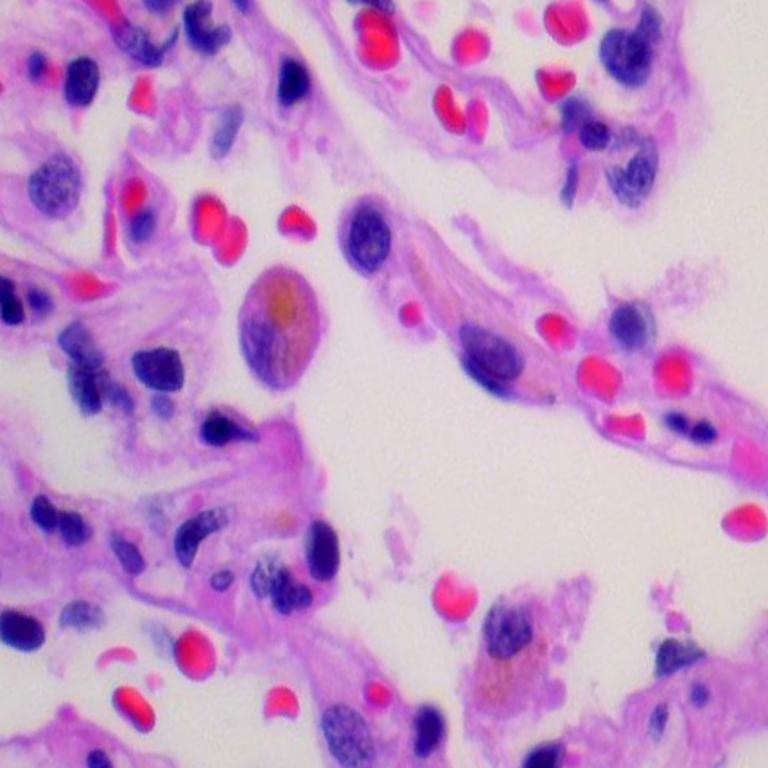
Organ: lung
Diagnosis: benign